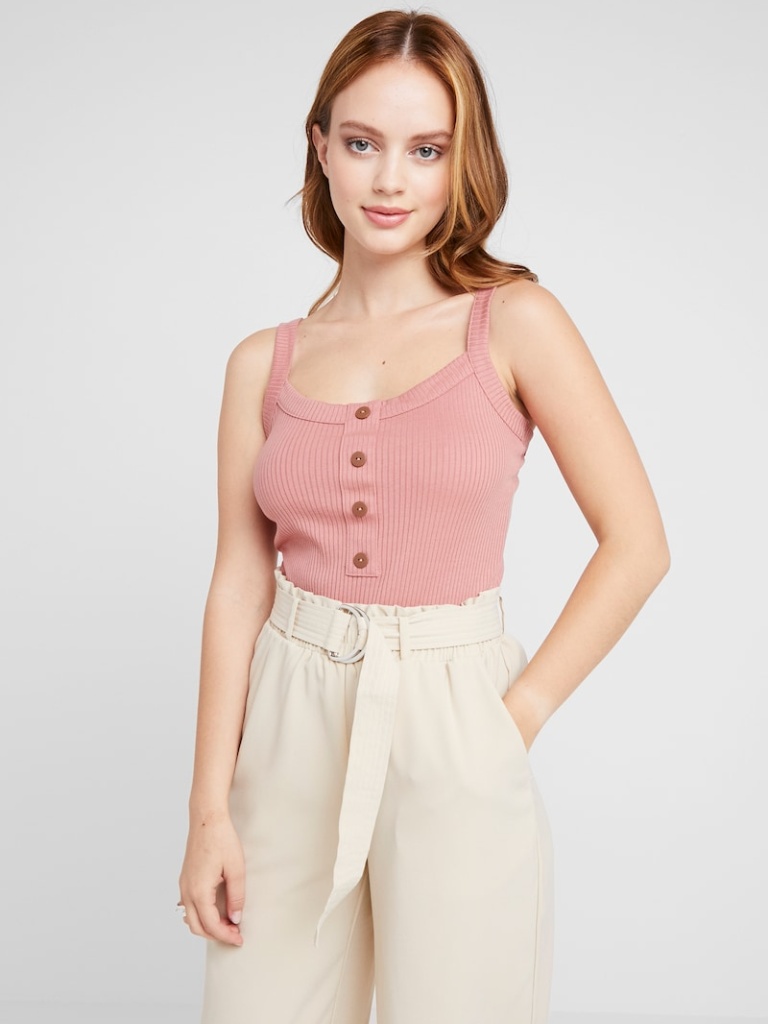
ribbed tight sleeveless full length Fully Tucked in u-neck bodysuit